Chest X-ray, PA view. Patient: 33 years old, sex M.
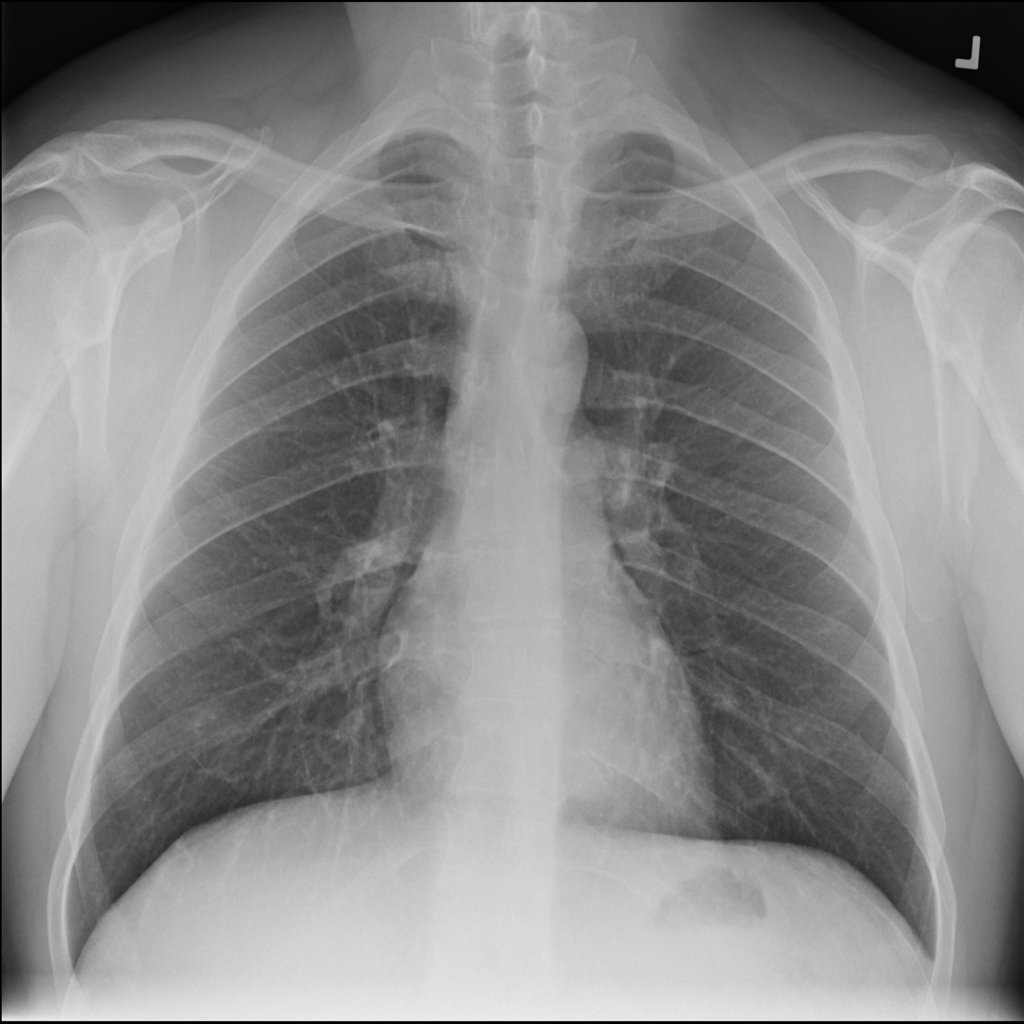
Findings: No Finding